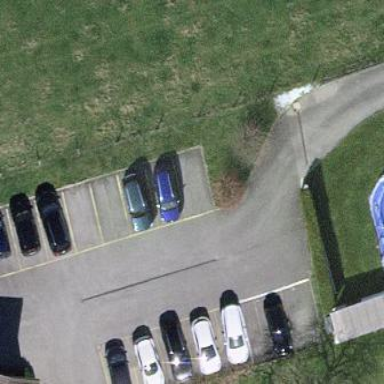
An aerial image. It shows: Parking area.